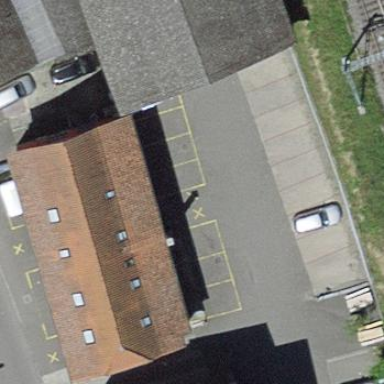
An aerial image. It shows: Building with tile roof.